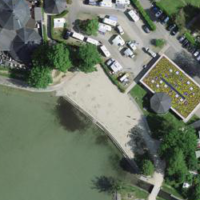
EUNIS habitat code: 53
Species observed at this site:
Geum rivale